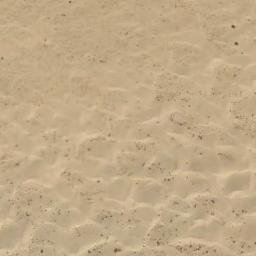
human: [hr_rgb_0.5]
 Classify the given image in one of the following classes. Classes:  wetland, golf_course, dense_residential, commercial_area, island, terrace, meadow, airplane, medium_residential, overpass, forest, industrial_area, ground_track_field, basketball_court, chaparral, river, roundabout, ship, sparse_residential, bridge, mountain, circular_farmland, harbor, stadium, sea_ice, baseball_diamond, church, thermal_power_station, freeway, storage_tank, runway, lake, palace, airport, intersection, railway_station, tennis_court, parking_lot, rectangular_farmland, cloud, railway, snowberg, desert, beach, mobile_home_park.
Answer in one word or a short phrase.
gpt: desert